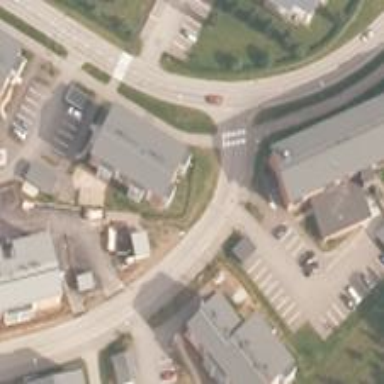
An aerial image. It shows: Marked road crossing.